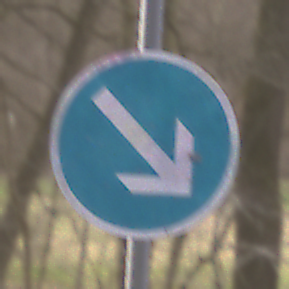
Verkehrszeichen: VorgeschriebeneVorbeifahrtRechts
Umgebung: Outdoor, Nature
Tageszeit: MorningAfternoon
Wetter: Overcast
Licht: Natural
Jahreszeit: Autumn
Kontrast: LowContrast